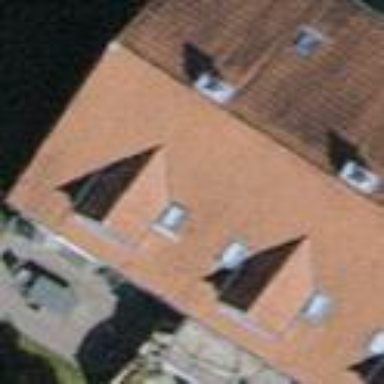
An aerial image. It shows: Building with tiled roof.